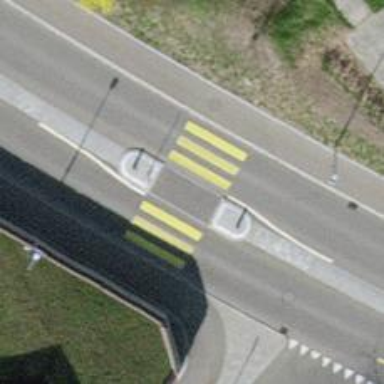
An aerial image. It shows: Uncontrolled crossing with central island on the road.